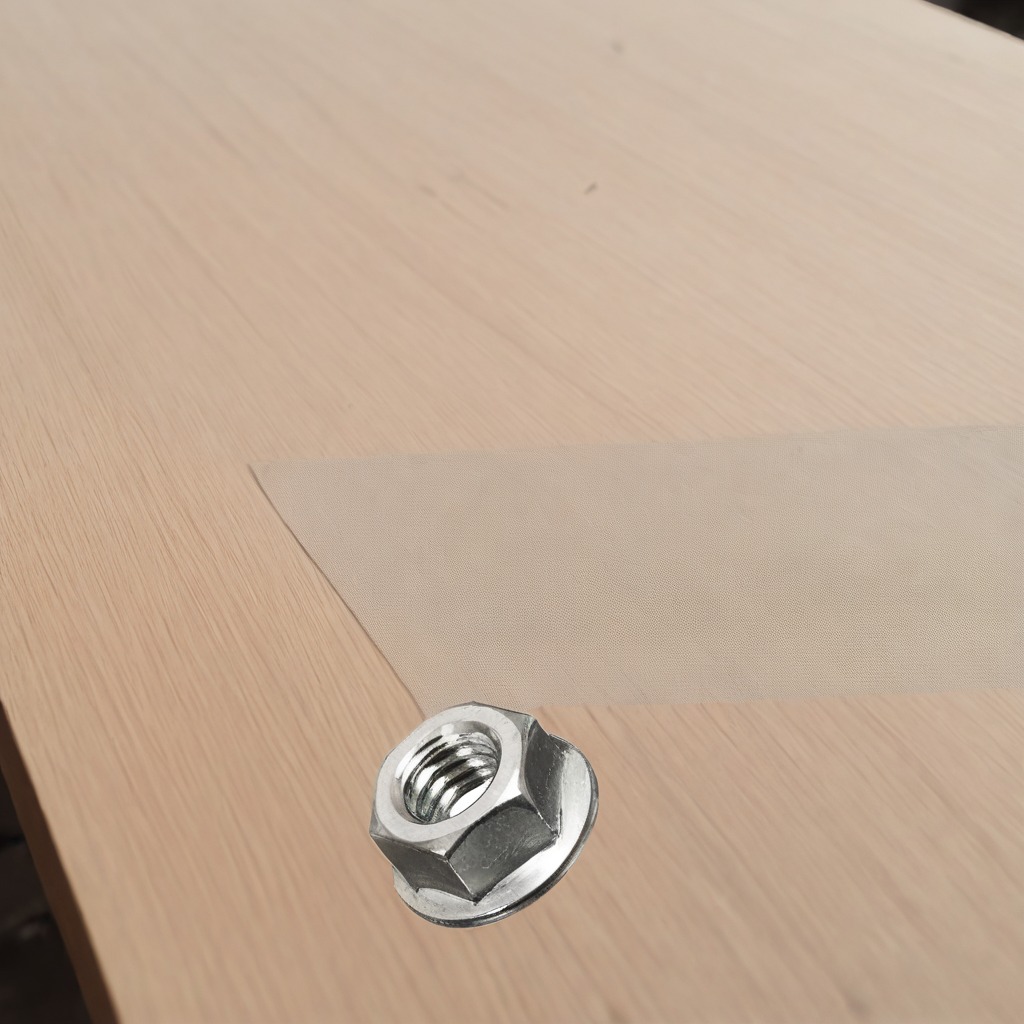
A metal nut is lying on a wooden table in an outdoor workshop during daytime bright natural light soft shadows worn but beneath the cloth.